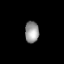
Tissue: lung
Cell type: T cells
Senescence score: 0.2132
Nuclear area (px): 293
Mean DAPI intensity: 150.969